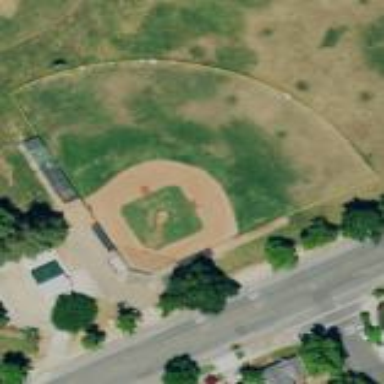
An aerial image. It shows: Baseball pitch for leisure and sports activities.